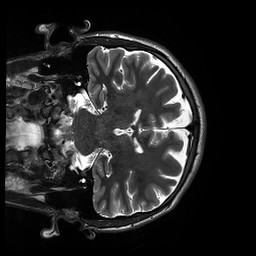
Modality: T2w
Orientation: coronal
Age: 19
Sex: male
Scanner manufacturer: siemens
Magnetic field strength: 3 T
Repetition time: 13.52 s
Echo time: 0.088 s